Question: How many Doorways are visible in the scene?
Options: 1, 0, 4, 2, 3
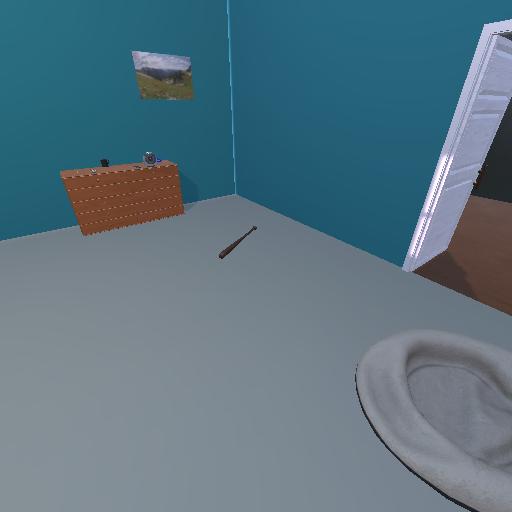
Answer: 1